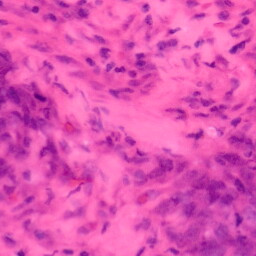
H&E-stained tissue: Colon